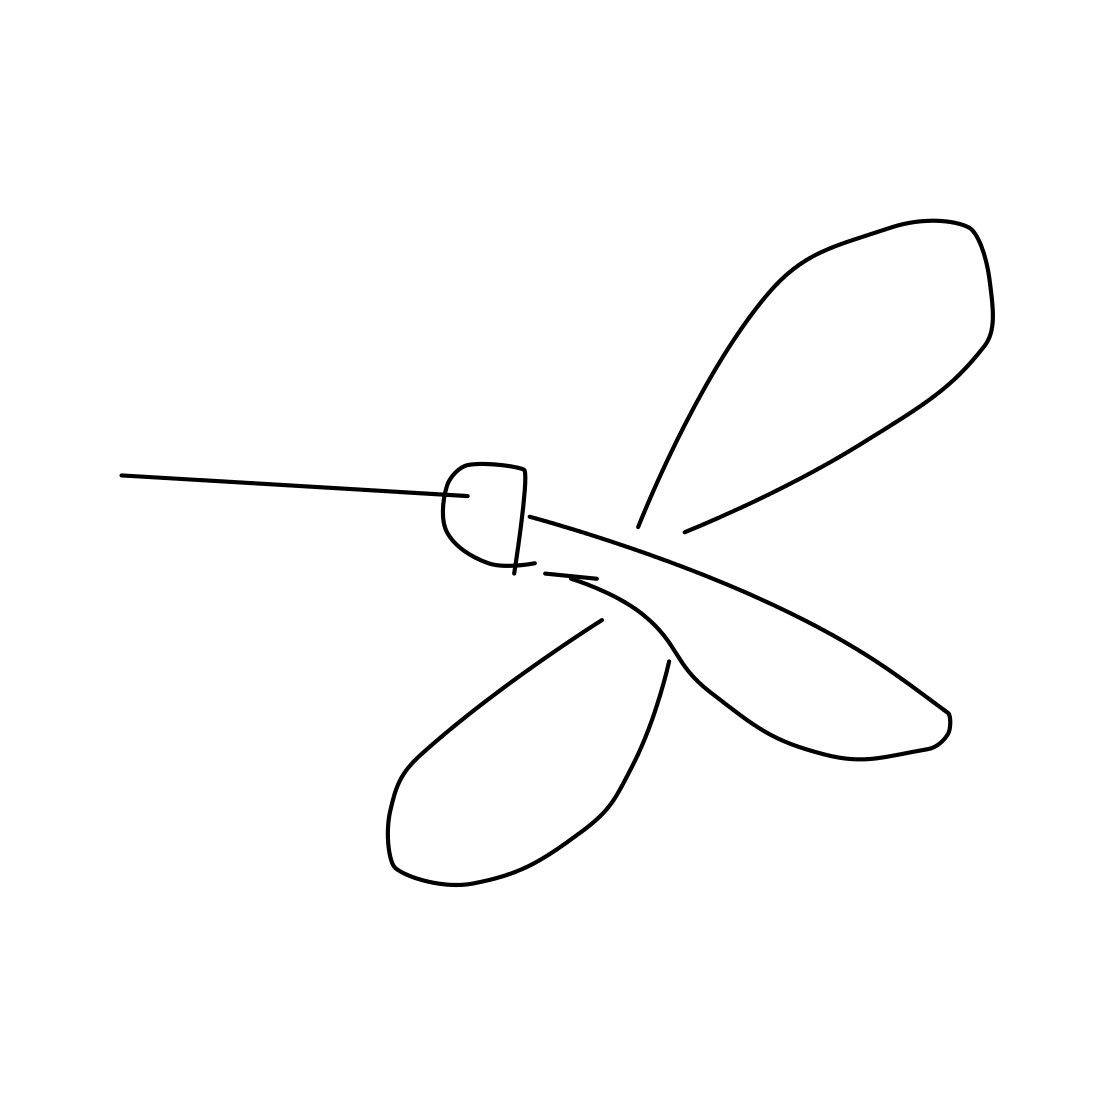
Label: mosquito